Question: I have a set of data stored in a VTK file which represents a cut through a domain with scalar point data in an array. I am trying to produce a contour plot of said scalar to make it look somewhat like the attached picture made using ParaView. I'd rather stick with the vtk libraries than use something else, like Matplotlib, as I think they produce better visualisations in general..
I have looked at several examples on-line but none of them work for me (no errors are thrown, all I end up with is an empty render with just the background), all I have been able to do is a surface plot of the data (e.g.: <URL>.
Here's the current version of the code I have (very similar to the one that successfully produces the surface plot):
'''
# import data
reader = vtk.vtkDataSetReader()
reader.SetFileName('inputDataFiles/k_zCut.vtk')
reader.ReadAllVectorsOn()
reader.ReadAllScalarsOn()
reader.Update()
# access data
data = reader.GetOutput()
d = data.GetPointData()
array=d.GetArray('k')
# create the filter
contours = vtk.vtkContourFilter()
contours.SetInput(reader.GetOutput())
contours.GenerateValues(5,1.,5.)
# create the mapper
mapper = vtk.vtkPolyDataMapper()
mapper.SetInput(contours.GetOutput())
mapper.ScalarVisibilityOff()
mapper.SetScalarRange(1., 5.)
# create the actor
actor = vtk.vtkActor()
actor.SetMapper(mapper)
# create a rendering window and renderer
ren = vtk.vtkRenderer()
ren.SetBackground( 0.329412, 0.34902, 0.427451 ) #Paraview blue
# Assign actor to the renderer
ren.AddActor(actor)
renWin = vtk.vtkRenderWindow()
renWin.AddRenderer(ren)
renWin.SetSize(750, 750)
# create a renderwindowinteractor
iren = vtk.vtkRenderWindowInteractor()
iren.SetRenderWindow(renWin)
# render
renWin.Render()
# screenshot
w2if = vtk.vtkWindowToImageFilter()
w2if.SetInput(renWin)
w2if.Update()
w2if.SetMagnification(5.)
writer = vtk.vtkPNGWriter()
writer.SetFileName("screenshot.png")
writer.SetInput(w2if.GetOutput())
writer.Write()
# Enable user interface interactor
iren.Initialize()
iren.Start()
'''
Below you can see a shortened part of my input file. Any help will be much appreciated.
'''
# vtk DataFile Version 2.0
sampleSurface
ASCII
DATASET POLYDATA
POINTS 34813 float
0 0 0
0 -0.000191589 0
0.000264399 0.000157061 0
0 0.000313389 0
0.000264347 -0.000191923 0
0 -0.000383178 0
-0.000395709 0 0
-0.000395709 0.000156695 0
3.60174e-05 0.000486922 0
0.000528387 0 0
POLYGONS <PHONE>
3 4105 4371 3861
3 4102 3861 4371
3 4656 4371 4373
3 4105 4373 4371
3 3624 3861 3390
3 3621 3390 3861
3 4105 3863 3861
3 3624 3861 3863
3 3188 3390 2990
3 3187 2990 3390
3 3624 3390 3391
3 3188 3391 3390
POINT_DATA 34813
FIELD attributes 1
k 1 34813 float
0.849464 0.391519 1.52947 1.05206 0.391519 0.253736 1.39481 1.39481 0.636517 1.21019
0.640193 0.114295 1.12557 0.644143 0.629569 0.114295 0.485032 0.477396 1.39961 <PHONE>
1.66665 1.24058 1.45939 0.483719 1.01318 0.163198 0.317574 0.792821 0.317125 0.658835
'''
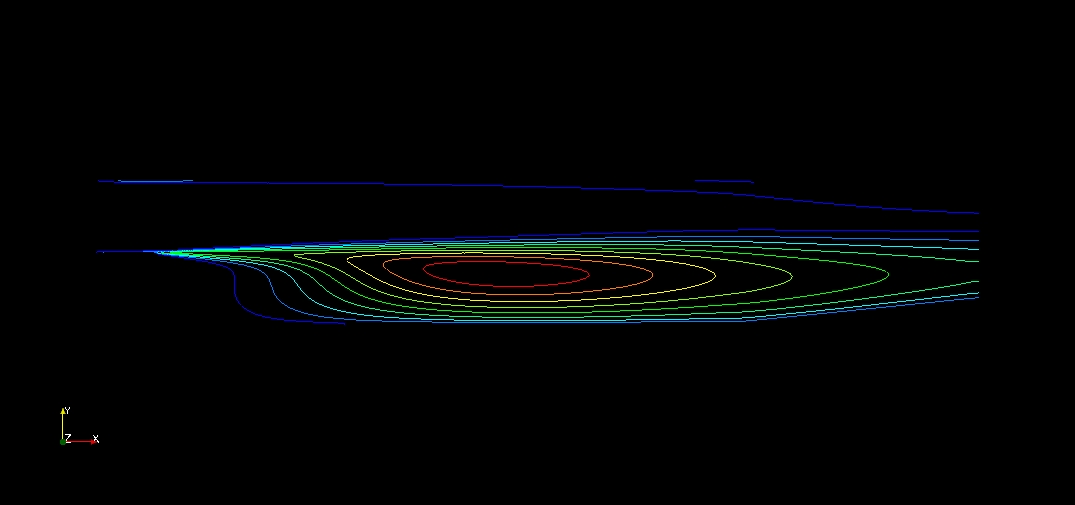
Answer: If you'd like to use a more "pythonic" interface to VTK, <URL>
'tvtk' is a slightly more pythonic, low-level, python binding to VTK with a handful of really nice features (e.g. transparent usage of numpy arrays).
Mayavi and mlab give a more high-level interface to VTK.
The snippet of the data file that you showed is invalid as-is, but if we use a similar one:
'''
# vtk DataFile Version 2.0
Simple VTK file example
ASCII
DATASET POLYDATA
POINTS 9 float
3.0 0.0 0.0
1.0 1.0 0.0
0.0 3.0 0.0
3.0 0.0 1.0
1.0 1.0 1.0
0.0 3.0 1.0
3.0 2.0 2.0
2.0 2.0 2.0
2.0 3.0 2.0
TRIANGLE_STRIPS 2 14
6 0 3 1 4 2 5
6 3 6 4 7 5 8
POINT_DATA 9
SCALARS nodal float
LOOKUP_TABLE default
0.0 0.1 0.0 0.3 0.6 0.3 0.8 1.0 0.8
'''
Rendering contours on the surface can be as simple as:
'''
from mayavi import mlab
source = mlab.pipeline.open('test.vtk')
lines = mlab.pipeline.contour_surface(source)
mlab.show()
'''

Or we can get a bit fancier:
'''
from mayavi import mlab
# Make a figure with a black background
fig = mlab.figure(bgcolor=(0,0,0))
# Also see methods like: fig.scene.z_plus_view(), etc
fig.scene.camera.azimuth(215)
source = mlab.pipeline.open('test.vtk')
# Show the surface, colored by the scalars
surf = mlab.pipeline.surface(source)
# Draw contours of the scalars on the surface
lines = mlab.pipeline.contour_surface(source)
mlab.show()
'''